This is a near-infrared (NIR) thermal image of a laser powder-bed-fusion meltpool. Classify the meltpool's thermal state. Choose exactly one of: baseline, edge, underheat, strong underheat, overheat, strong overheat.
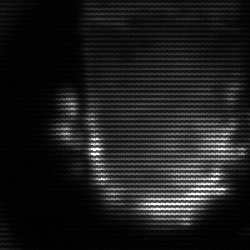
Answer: baseline